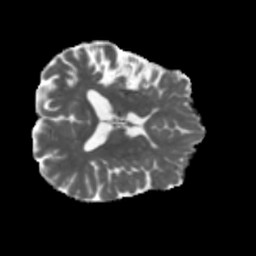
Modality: MD
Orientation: axial
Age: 58
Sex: male
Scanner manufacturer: siemens
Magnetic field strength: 3 T
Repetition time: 5.47 s
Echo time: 0.0854 s